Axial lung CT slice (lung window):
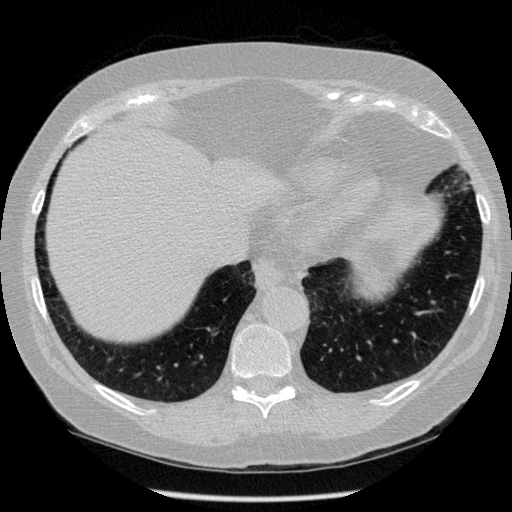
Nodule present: no